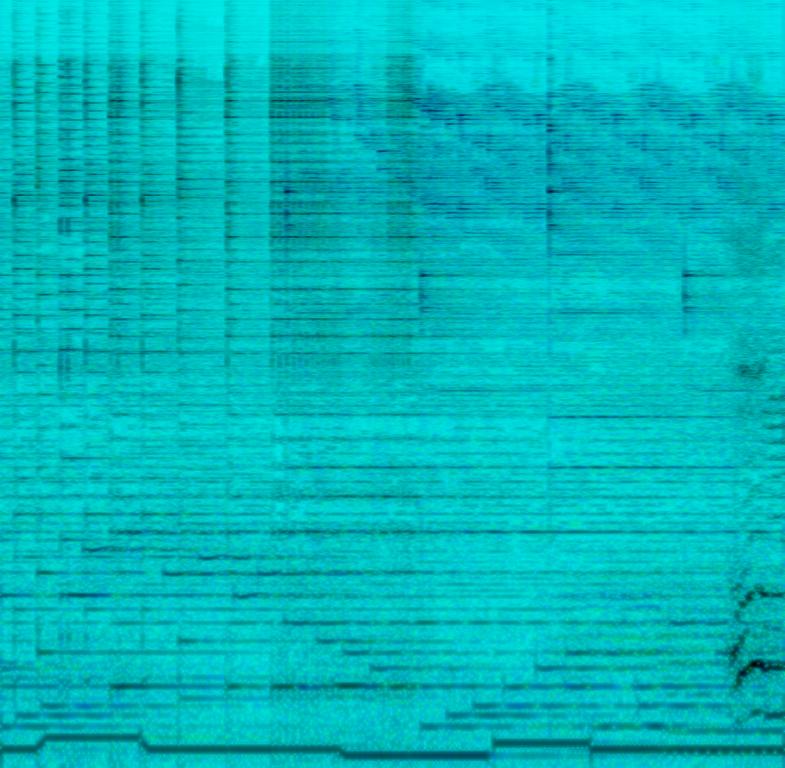
A male vocalist sings this gentle Puja song. The tempo is slow with atmospheric synthesiser, chimes, keyboard harmony and electronic arrangements to give an intense, ethereal, celestial vibe. The song is a Sanskrit chant, melodious prayer, and devotion song. It is soothing, calming, meditative, prayerful, reflective and pensive.